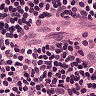
Metastatic tissue present: yes